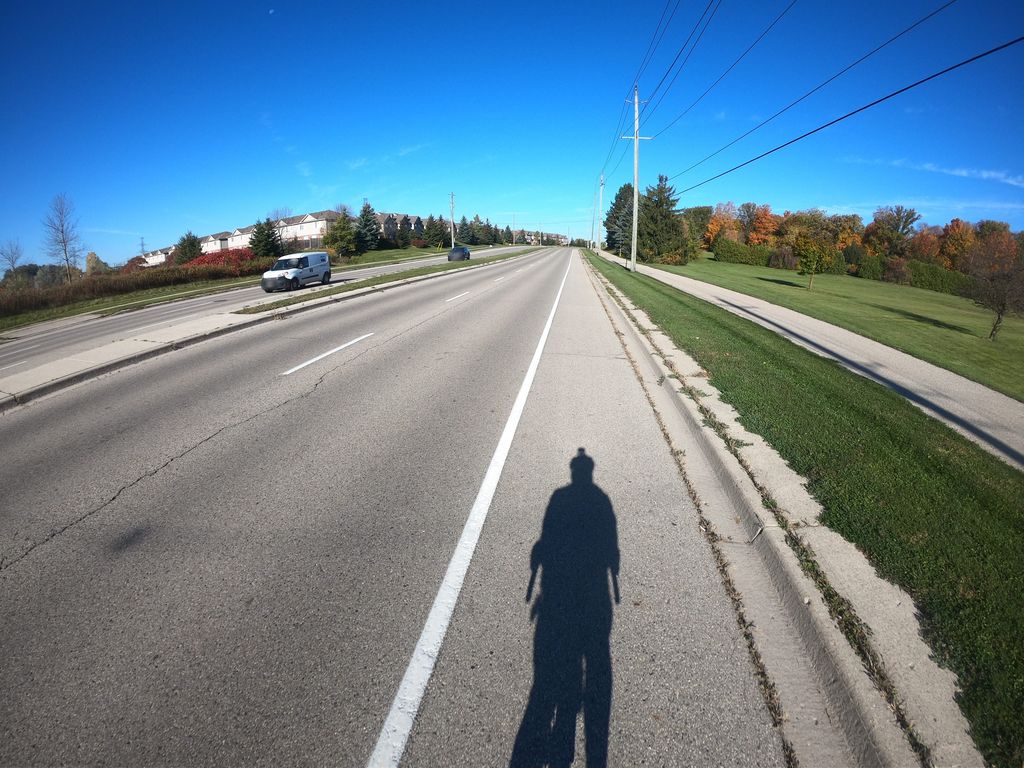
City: kitchener-waterloo